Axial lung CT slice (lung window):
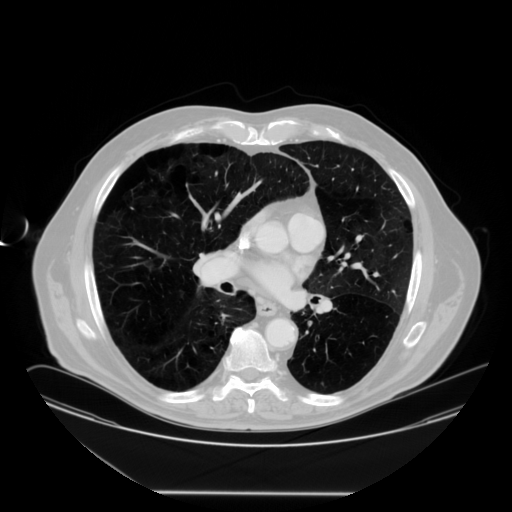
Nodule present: no